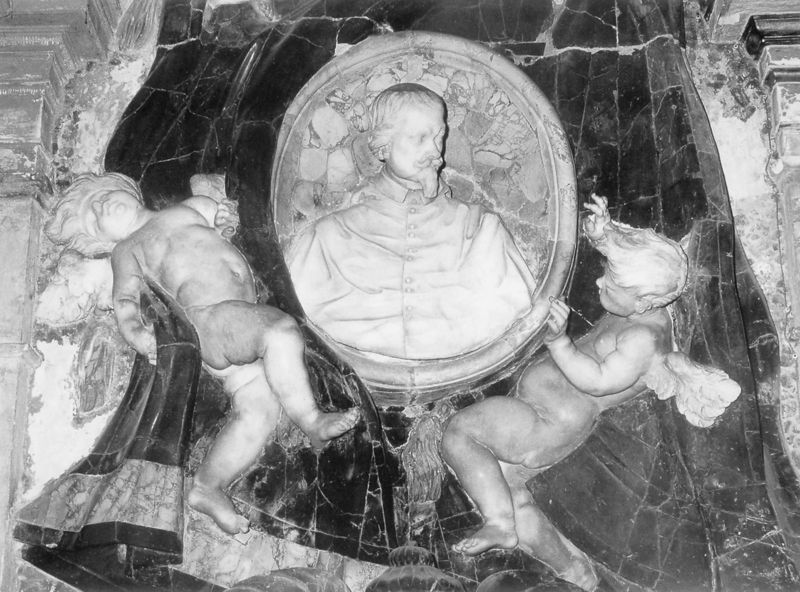
Titel: Denkmal für Marco Antonio Bragadin
Künstler: Lazzaro Morelli
Standort: Rom, S. Marco (EU - I - Latium)
Schlagwörter: flügel, mann, umhang, weiß, grau, marmor, nase, schwarz, tuch, bart, wand, kragen, stein, bild, bildnis, portrait, porträt, vorhang, kirche, gewand, mantel, renaissance, oval, rund, engel, putto, statue, relief, zwei, risse, nuancen, detail, büste, knöpfe, foto, fotografie, medaillon, kardinal, kaputt, skulpturen, grab, wei?, putten, putti, grabmal, rumpf, medici, rotunde, relif, gebrochen, jnöpfe, er, blidhauerei